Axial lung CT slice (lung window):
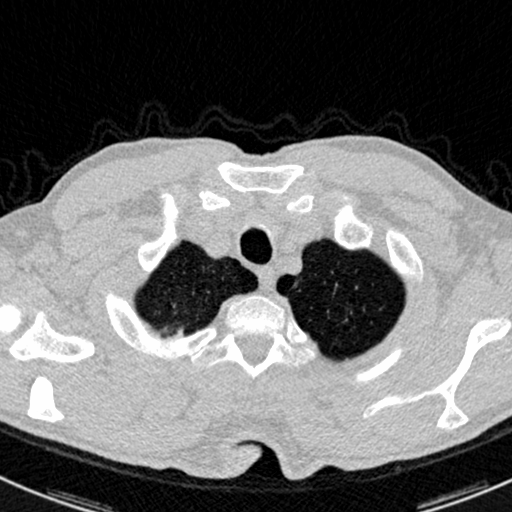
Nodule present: no